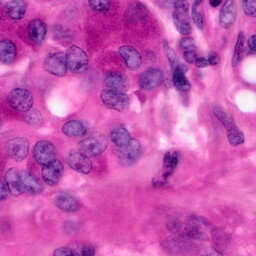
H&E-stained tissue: Pancreatic